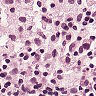
Metastatic tissue present: no